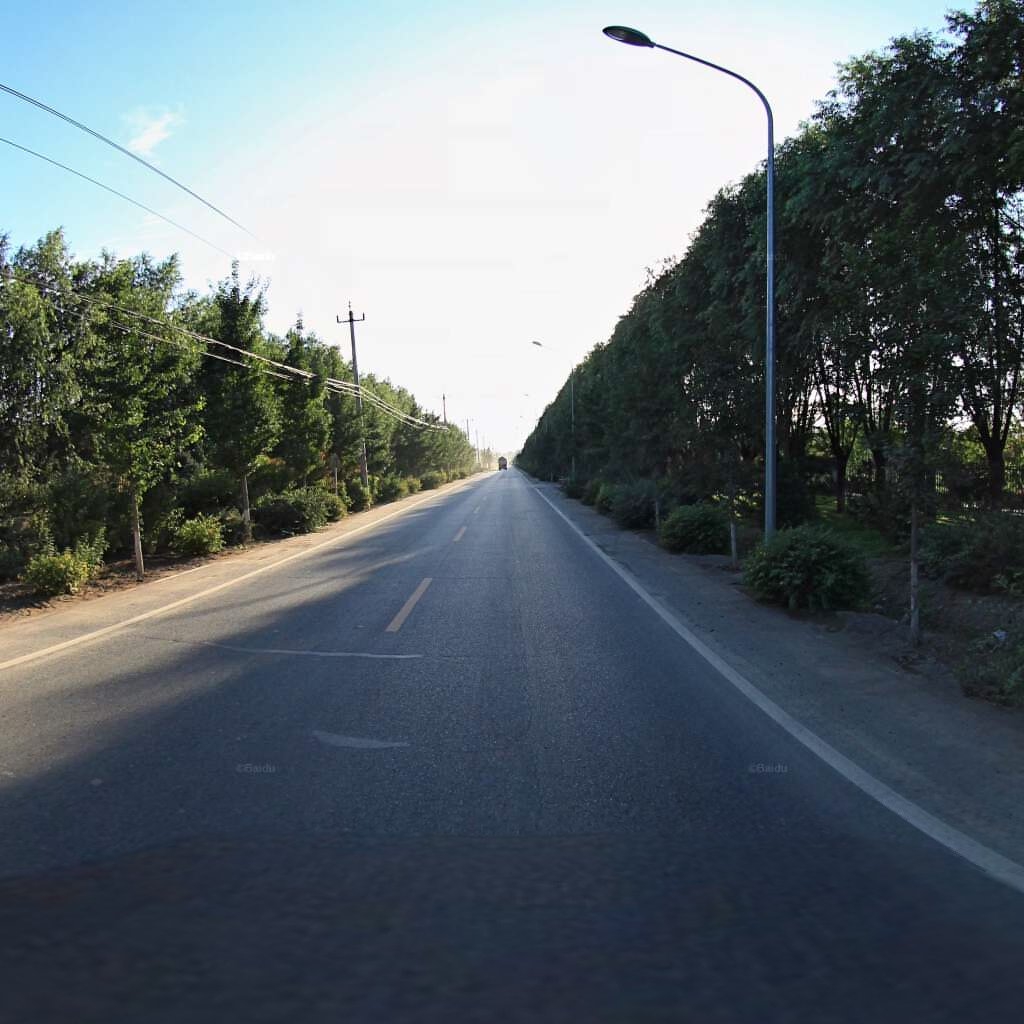
Region: Haidian
Road damage annotations: transverse patch, transverse patch, transverse crack, transverse crack, longitudinal crack